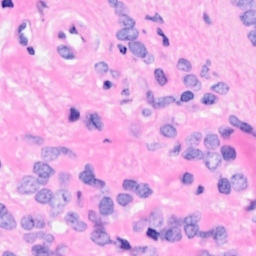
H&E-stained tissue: Breast